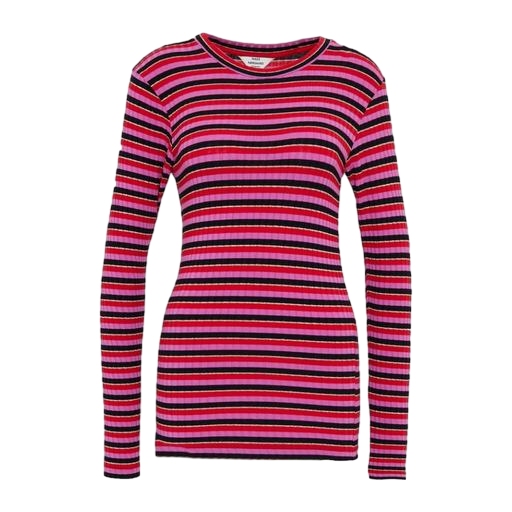
red women's striped long-sleeve t-shirt, long-sleeve top, striped tight fitting tee, white background